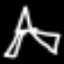
Label: The Eiffel Tower